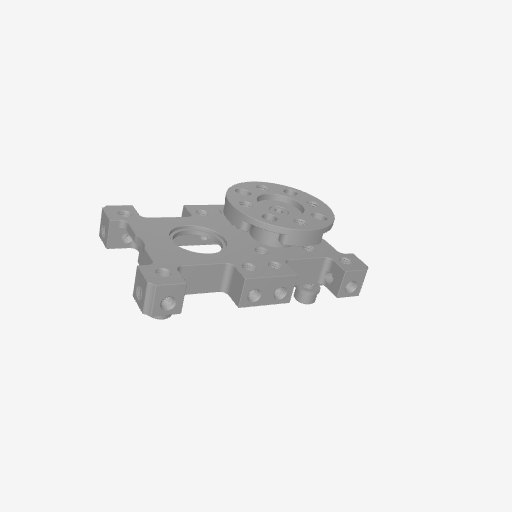
Part: CompactServoBlock43W